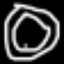
Label: donut